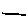
Label: line